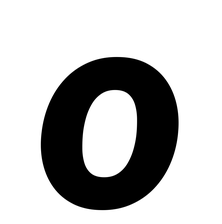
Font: Roboto-Italic_ExtraBold_Italic